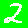
Digit: 2